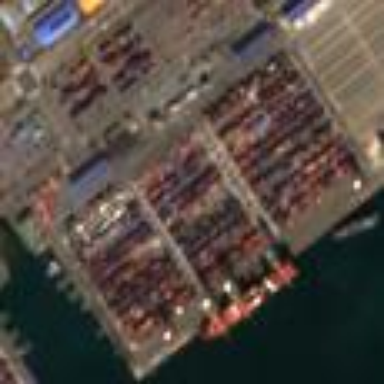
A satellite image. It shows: Industrial area designated as container terminal.